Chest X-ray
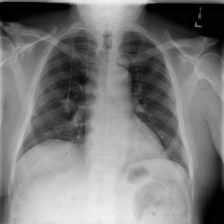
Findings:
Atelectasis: negative
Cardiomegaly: negative
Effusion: negative
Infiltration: negative
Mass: negative
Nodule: positive
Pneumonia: negative
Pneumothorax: negative
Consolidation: negative
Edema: negative
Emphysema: negative
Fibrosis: negative
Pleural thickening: negative
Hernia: negative